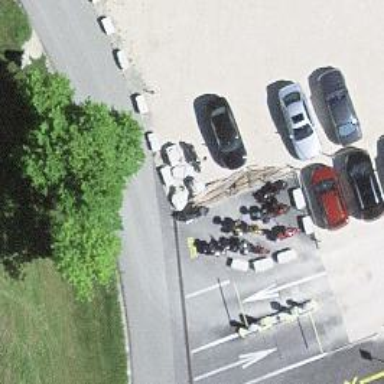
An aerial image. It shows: Block barrier.